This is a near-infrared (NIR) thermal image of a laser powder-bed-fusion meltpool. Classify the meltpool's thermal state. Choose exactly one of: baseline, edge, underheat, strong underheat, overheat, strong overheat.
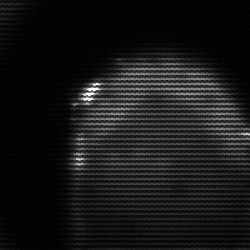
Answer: edge